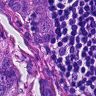
Metastatic tissue present: yes